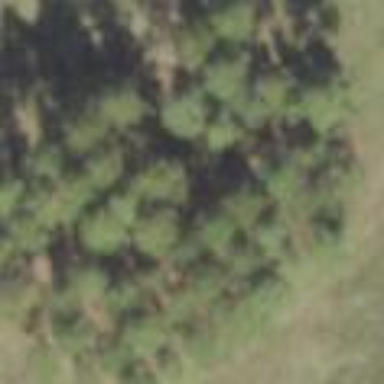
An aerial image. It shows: Forest area dominated by needle-leaved trees.